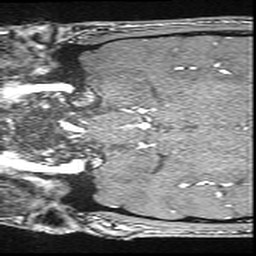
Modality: angio
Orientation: coronal
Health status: ill
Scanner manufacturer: siemens
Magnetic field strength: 3 T
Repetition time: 0.021 s
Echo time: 0.00343 s